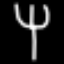
Label: fork